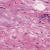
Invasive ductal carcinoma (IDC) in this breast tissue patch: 0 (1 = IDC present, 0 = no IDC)